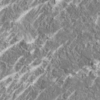
Label: not_dusty